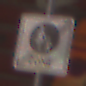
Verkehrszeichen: EndeFussgaengerzone
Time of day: MorningAfternoon
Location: Outdoor (Urban)
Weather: Clear
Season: NotSpecified
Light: Natural